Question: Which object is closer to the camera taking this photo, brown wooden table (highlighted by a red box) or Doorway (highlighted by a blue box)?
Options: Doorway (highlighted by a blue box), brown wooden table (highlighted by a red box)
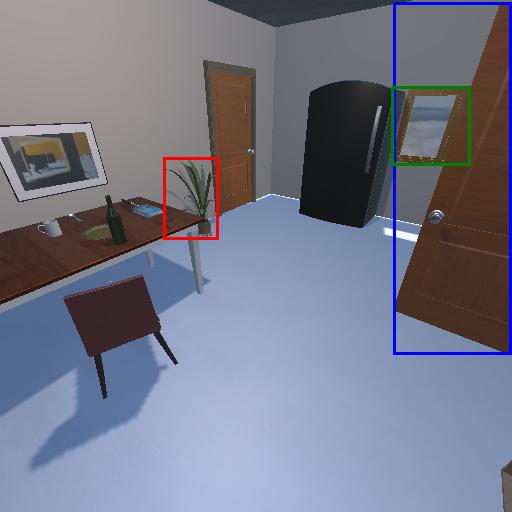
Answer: Doorway (highlighted by a blue box)